Question: I have one UIImage in UIImageView (object on image). It needs to be animated to the right, but this animation needs to be masked with this circle mask.

My current code is:
'''
CGMutablePathRef path = CGPathCreateMutable();
CGPathAddArc(path, NULL, 44, 44, 21, 0, 2 * M_PI, NO);
CAShapeLayer *shapeLayer = [[CAShapeLayer alloc] init];
[shapeLayer setPath:path];
[shapeLayer setFillColor:[[UIColor blackColor] CGColor]];
[shapeLayer setBounds:CGRectMake(0, 0, 44, 44)];
[shapeLayer setPosition:CGPointMake(0, 0)];
UIImageView *loadingShape = [[UIImageView alloc] initWithFrame:CGRectMake(6.5, 7.5, 89, 40)];
[loadingShape setImage:[UIImage imageNamed:@"object_image.png"]];
[self addSubview:loadingShape];
// Set the mask for the image view's layer
[[loadingShape layer] setMask:shapeLayer];
[UIView beginAnimations:nil context:nil];
[UIView setAnimationCurve: UIViewAnimationCurveEaseOut];
[UIView setAnimationDuration:0.3];
[UIView setAnimationRepeatCount:10];
[loadingShape setFrame:CGRectMake(0, 7.5, 89, 40)];
[UIView commitAnimations];
'''
But this animates my whole UIImageView masked. I need mask to be static, just object behind to be animated.
What is the best solution to make this?
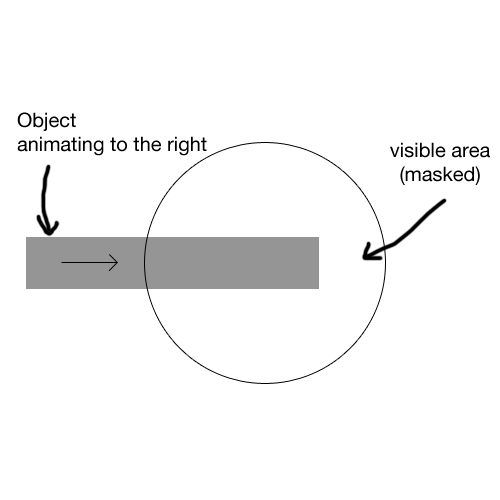
Answer: Thanks to Kurt, I refined a little bit my code and got what I wanter :)
> CGMutablePathRef path = CGPathCreateMutable();'''
CGPathAddArc(path, NULL, 44, 44, 21, 0, 2 * M_PI, NO);
CAShapeLayer *shapeLayer = [[CAShapeLayer alloc] init];
[shapeLayer setPath:path];
[shapeLayer setFillColor:[[UIColor blackColor] CGColor]];
[shapeLayer setBounds:CGRectMake(0, 0, 44, 44)];
[shapeLayer setPosition:CGPointMake(0, 0)];
UIView *loadingView = [[UIView alloc] initWithFrame:CGRectMake(6.5, 7.5, 44, 44)];
UIImageView *loadingShape = [[UIImageView alloc] initWithFrame:CGRectMake(0, 18, 89, 40)];
[loadingShape setImage:[UIImage imageNamed:@"object_image.png"]];
[[loadingView layer] setMask:shapeLayer];
[loadingView addSubview:loadingShape];
[self addSubview:loadingView];
// Set the mask for the image view's layer
CABasicAnimation* anim = [[CABasicAnimation alloc] init];
anim.fromValue = [NSValue valueWithCGPoint:CGPointMake(0, 18)];
anim.toValue = [NSValue valueWithCGPoint:CGPointMake(15, 18)];
anim.keyPath = @"position";
anim.timingFunction = [CAMediaTimingFunction functionWithName:@"linear"];
anim.duration = 0.3;
anim.repeatCount = 100000;
[[loadingShape layer] addAnimation:anim forKey:nil];
'''